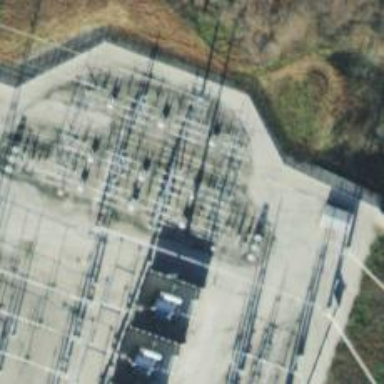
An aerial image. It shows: Switch used for power control.